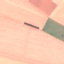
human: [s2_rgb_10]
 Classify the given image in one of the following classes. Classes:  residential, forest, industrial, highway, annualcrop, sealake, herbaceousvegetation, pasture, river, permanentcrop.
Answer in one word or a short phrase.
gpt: AnnualCrop